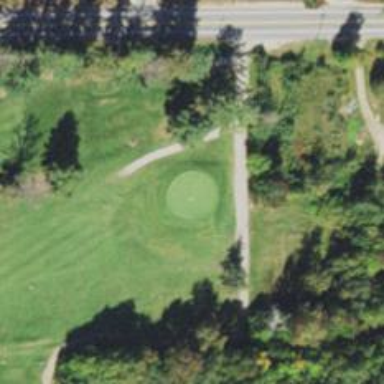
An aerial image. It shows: Golf hole.